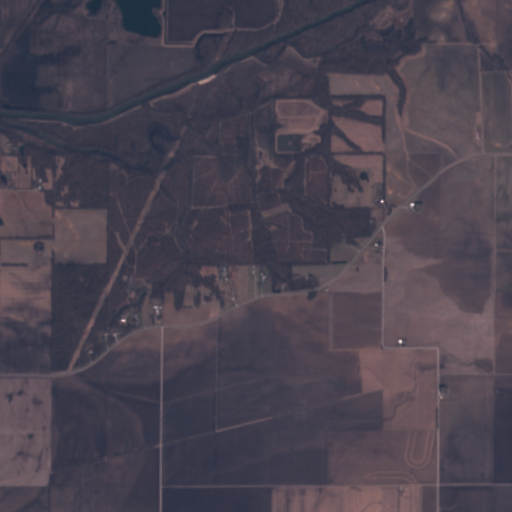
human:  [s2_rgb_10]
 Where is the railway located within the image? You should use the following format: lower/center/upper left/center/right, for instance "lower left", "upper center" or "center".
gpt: The railway is located in the lower of the image.
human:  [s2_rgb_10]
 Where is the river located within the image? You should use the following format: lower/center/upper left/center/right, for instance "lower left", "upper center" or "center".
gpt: The river is located in the upper of the image.
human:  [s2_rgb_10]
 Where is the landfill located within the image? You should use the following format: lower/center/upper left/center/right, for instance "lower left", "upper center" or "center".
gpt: There is no landfill in the image.